You are looking at the unprocessed time series of a bearing vibration snapshot. Based on the visible evidence, which condition applies: normal, inner_race, outer_race, ball?
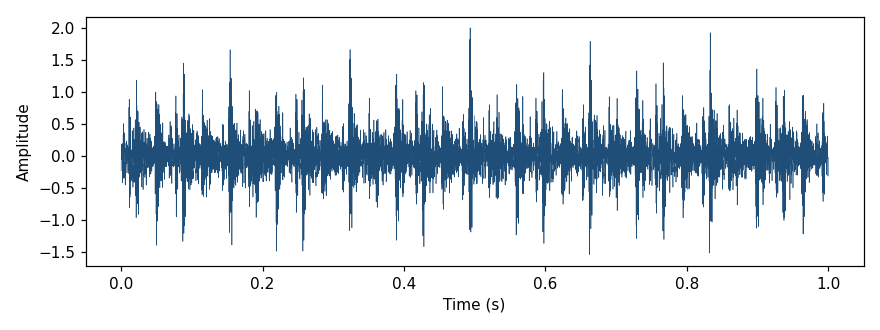
Answer: outer_race